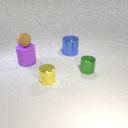
large blue metal cylinder to the right of small yellow metal cylinder